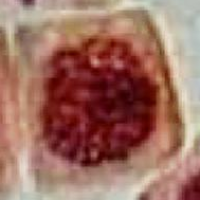
Label: prophase